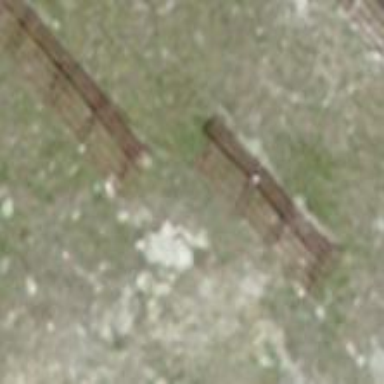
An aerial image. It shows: Snow fence.